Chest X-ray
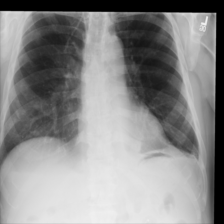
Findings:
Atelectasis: positive
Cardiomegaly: negative
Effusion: positive
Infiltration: negative
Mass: negative
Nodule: negative
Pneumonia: negative
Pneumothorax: negative
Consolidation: negative
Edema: negative
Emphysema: negative
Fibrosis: negative
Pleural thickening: negative
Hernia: negative